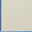
Piece: xx